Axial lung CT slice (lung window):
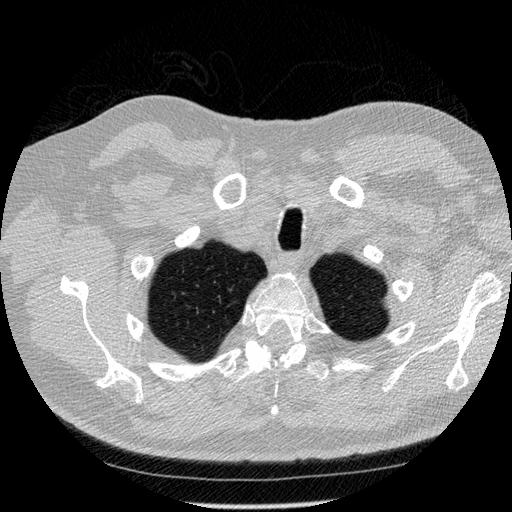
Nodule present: no